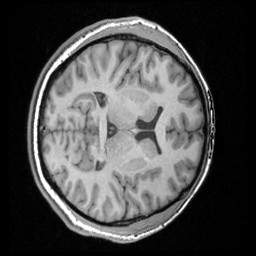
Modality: T1w
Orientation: axial
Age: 31
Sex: male
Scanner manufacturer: siemens
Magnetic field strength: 3 T
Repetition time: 1.62 s
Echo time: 0.003 s